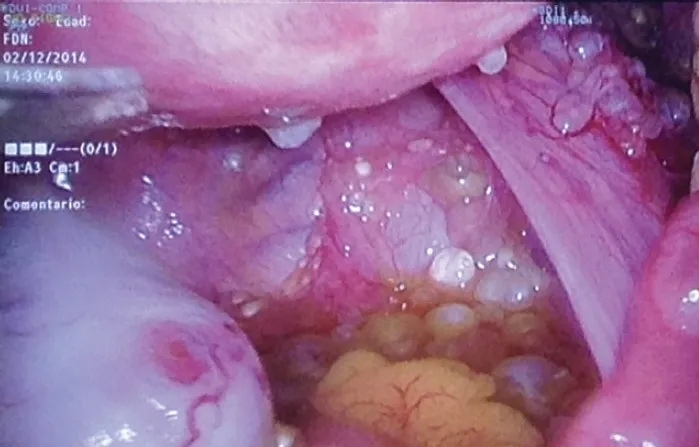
Laparoscopic image of multiple peritoneal implants in the Douglas pouch.
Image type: pathology (fish)